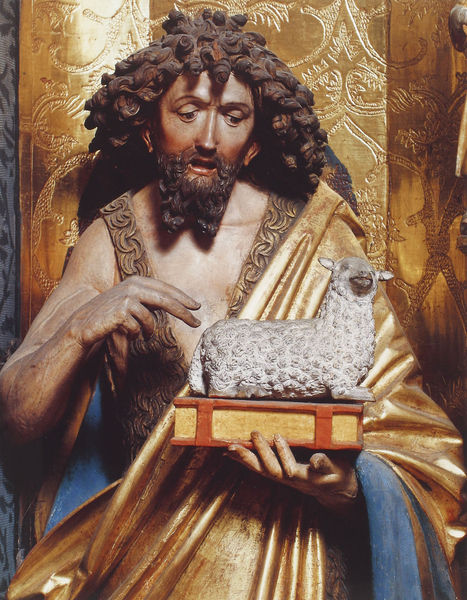
Titel: Hochaltar der Spitalkirche Heilig Geist
Standort: Latsch (im Vintschgau), Spitalkirche Heilig Geist (EU - I - Südtirol)
Schlagwörter: blau, hand, mann, sitzen, finger, holz, mund, weiss, rot, ornament, bart, bibel, falten, gesicht, johannes, mensch, pelz, hände, kirche, gewand, gold, haare, gotik, locken, skulptur, fell, relief, plastik, zeigen, bemalt, lamm, schaf, buch, schnitzerei, gotisch, christus, jesus, schmerz, mittelalter, heiliger, gefasst, petrus, geschnitzt, schnitzwerk, christi, josef, joseph, hirt, lamm gottes, holzschnitzerei, heikiger, petrud